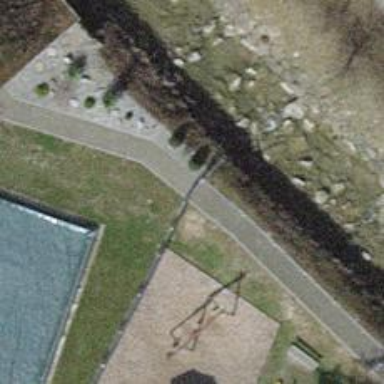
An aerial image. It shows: Entrance with barrier.